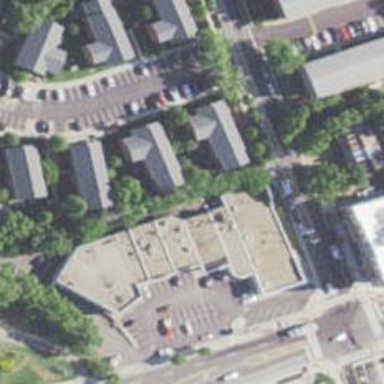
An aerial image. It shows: Convenience shop.